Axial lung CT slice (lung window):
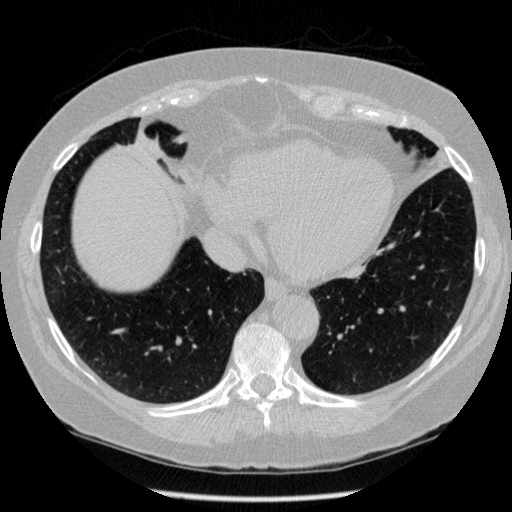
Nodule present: no